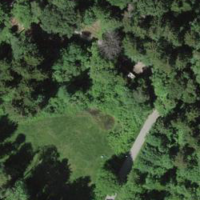
EUNIS habitat code: 41
Species observed at this site:
Crepis paludosa
Rhamnus cathartica
Lysimachia nemorum
Fraxinus excelsior
Carpinus betulus
Bellis perennis
Dendrocopos major
Ranunculus acris
Aruncus dioicus
Trifolium pratense
Neottia ovata